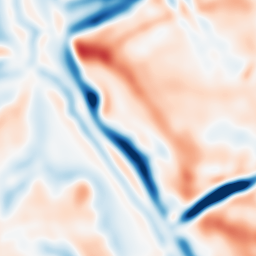
Category: multiscale
Decomposition family: dog
Decomposition parameters: sigma_low: 5
sigma_high: 10
Upsampling method: sinc_hamming
Upsampling parameters: scale: 2
kernel_size: 16
Upsampling scale: 2